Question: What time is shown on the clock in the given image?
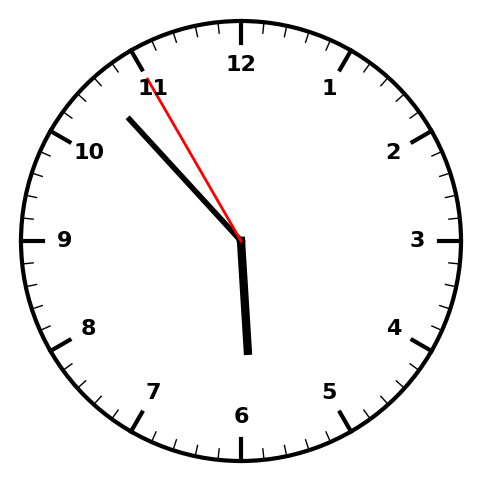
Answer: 05:52:55